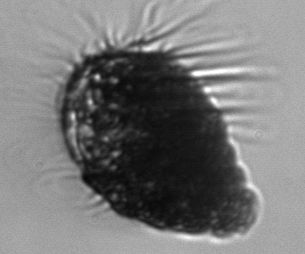
Label: Laboea_strobila